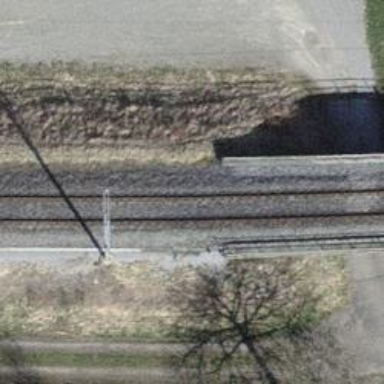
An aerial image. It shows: Bridge over electrified railway with contact line.